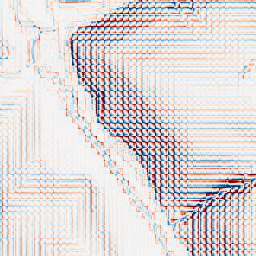
Category: wavelet
Decomposition family: wavelet_biorthogonal
Decomposition parameters: wavelet: bior1.3
level: 3
Upsampling method: fft_zeropad
Upsampling parameters: scale: 4
Upsampling scale: 4